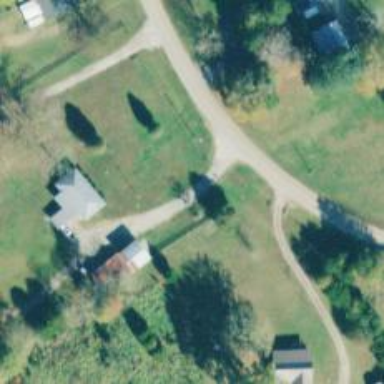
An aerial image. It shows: Driveway leading to service road.